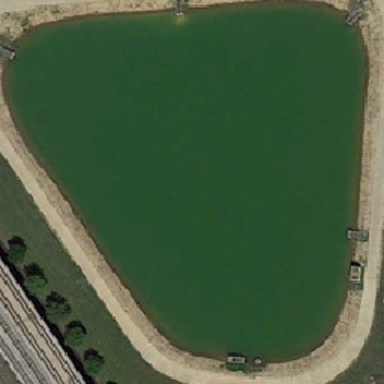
The pond is near some green trees and railways .